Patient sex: M
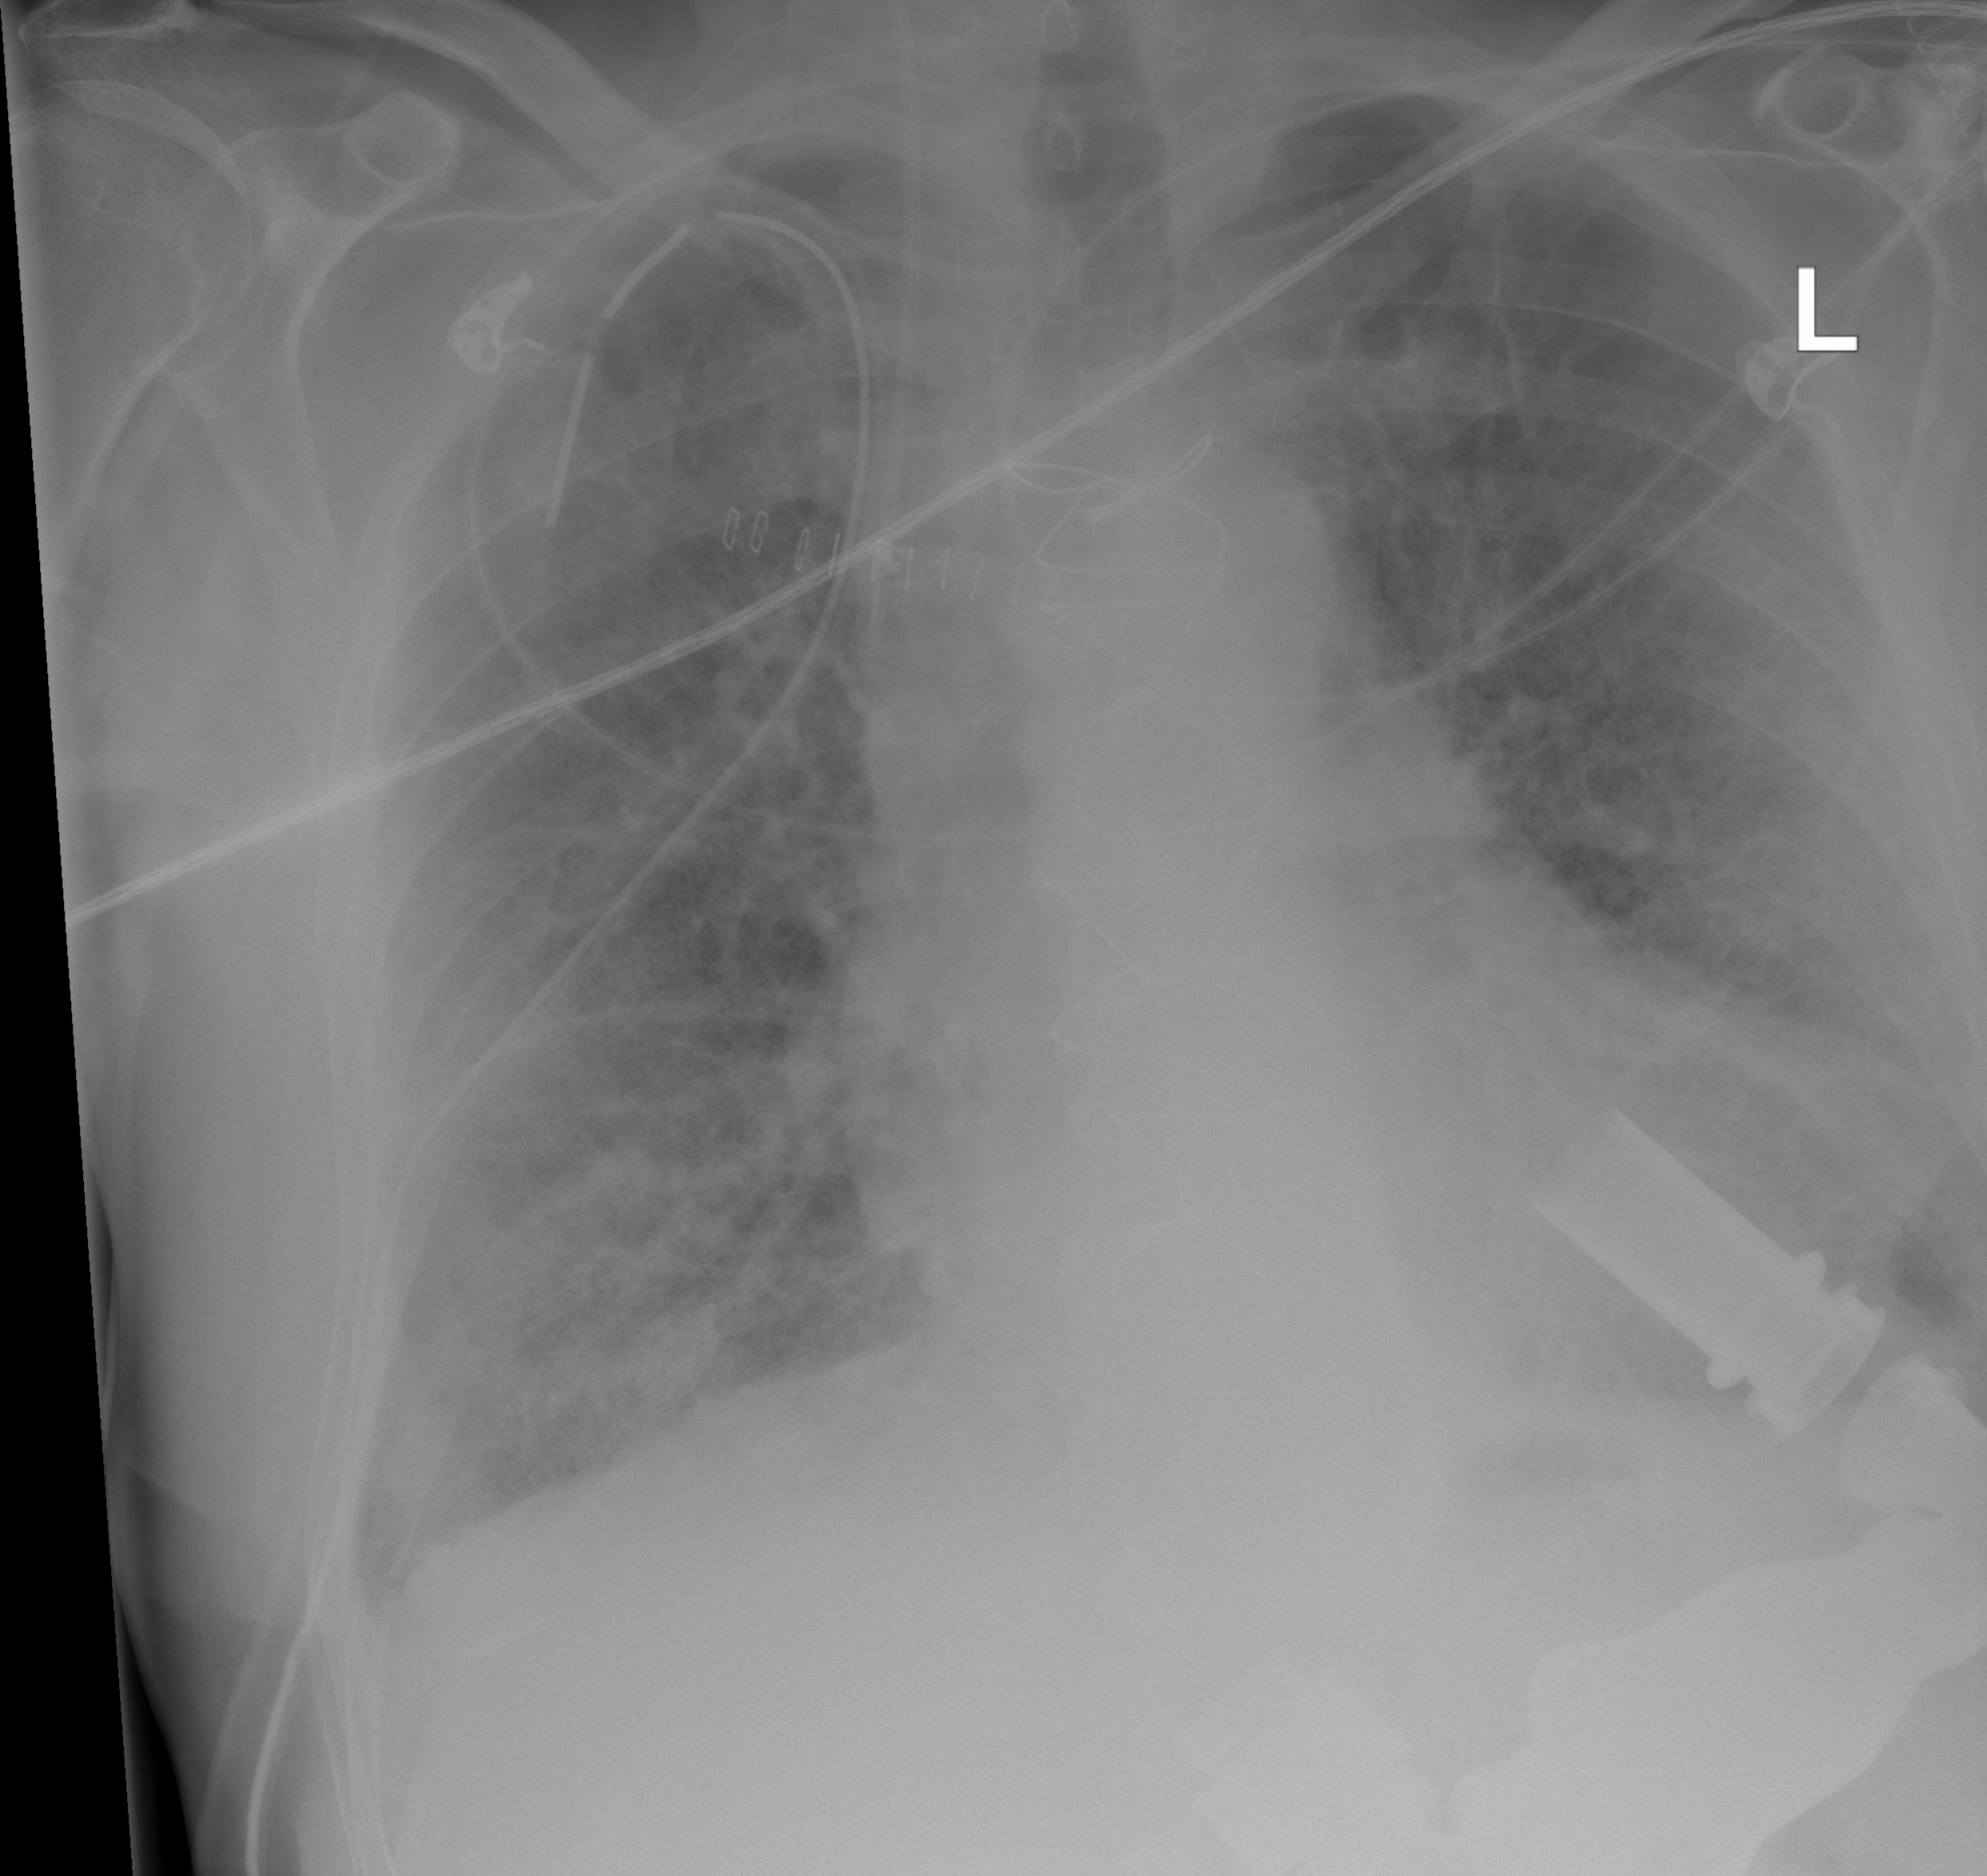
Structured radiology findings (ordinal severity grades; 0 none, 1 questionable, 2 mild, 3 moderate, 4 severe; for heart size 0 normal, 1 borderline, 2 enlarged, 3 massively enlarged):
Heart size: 2
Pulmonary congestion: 2
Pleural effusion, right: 2
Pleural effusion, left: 0
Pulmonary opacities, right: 2
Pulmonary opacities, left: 3
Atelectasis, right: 2
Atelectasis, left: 2